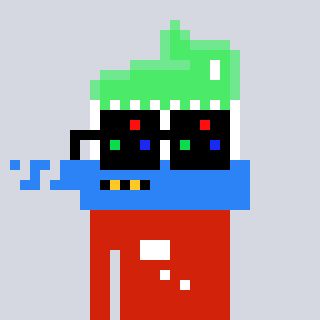
a pixel art character with square black sunglasses, a toothbrush-shaped head and a red-colored body on a cool background